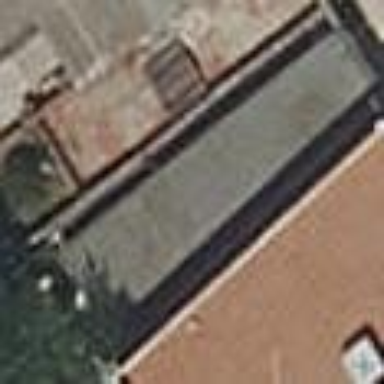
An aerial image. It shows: Detached building.